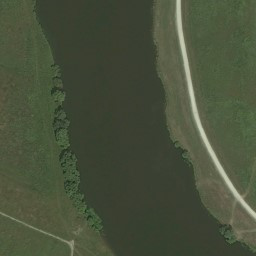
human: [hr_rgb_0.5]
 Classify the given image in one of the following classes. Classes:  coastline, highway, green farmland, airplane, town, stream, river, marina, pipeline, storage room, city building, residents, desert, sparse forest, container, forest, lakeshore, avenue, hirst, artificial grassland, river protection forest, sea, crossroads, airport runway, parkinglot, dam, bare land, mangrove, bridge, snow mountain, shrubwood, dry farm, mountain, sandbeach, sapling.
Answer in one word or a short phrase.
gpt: river